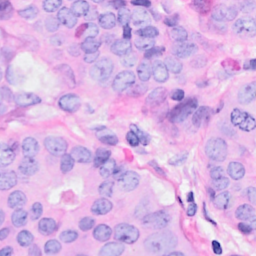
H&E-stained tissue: Breast